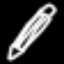
Label: pencil